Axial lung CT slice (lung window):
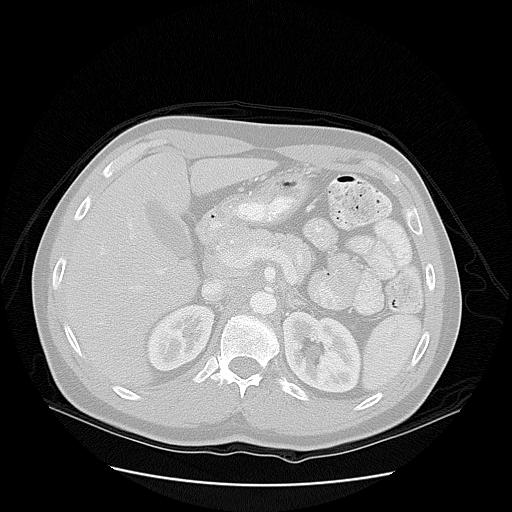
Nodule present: no